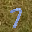
Label: 7